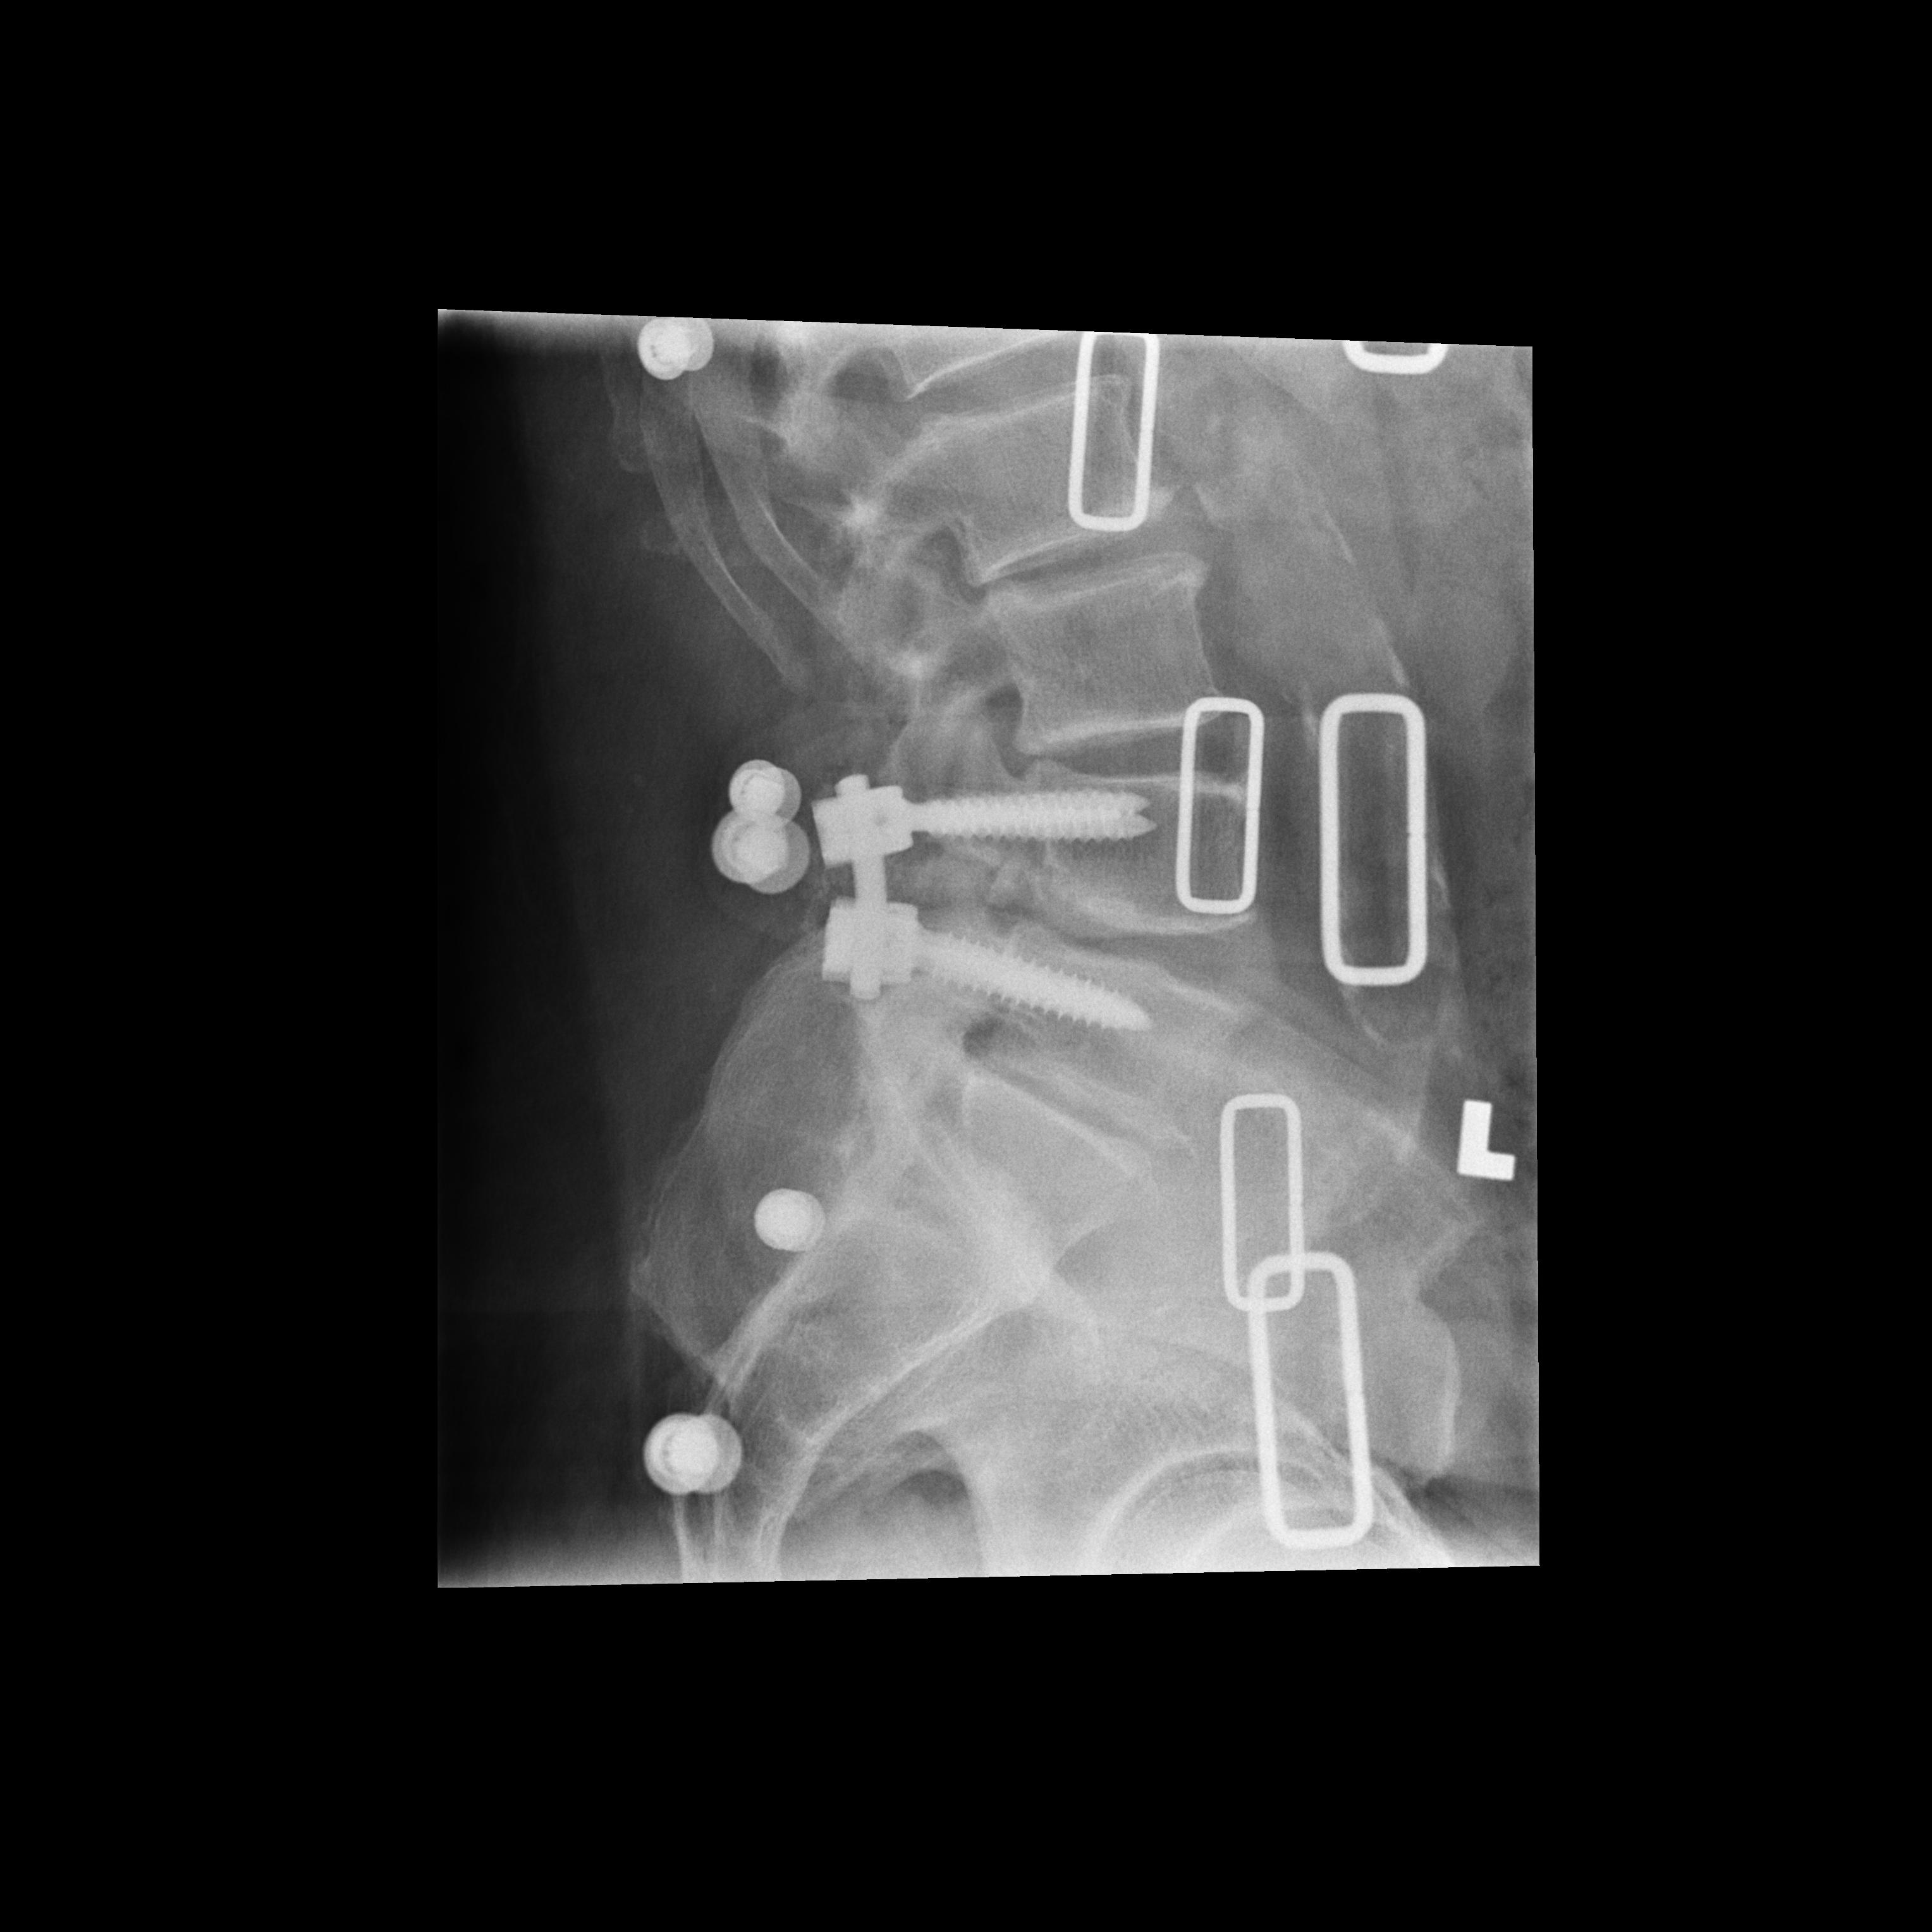
View: L5 S1